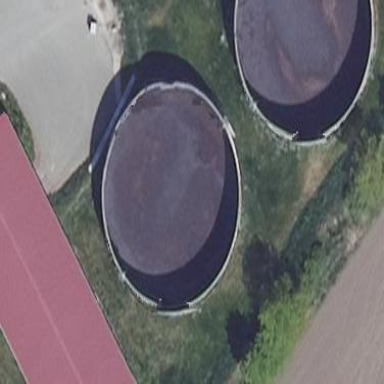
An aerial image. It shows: Building with storage tank.